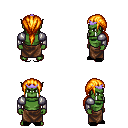
a pixel art fantasy rpg character, male body template, orc, green skin, steel arm armor, robe skirt, light blonde ponytail hairstyle, purple tiara, black slippers, four views (front, back, left, right), 2x2 character sprite sheet, small pixel art, hard edges, no anti-aliasing